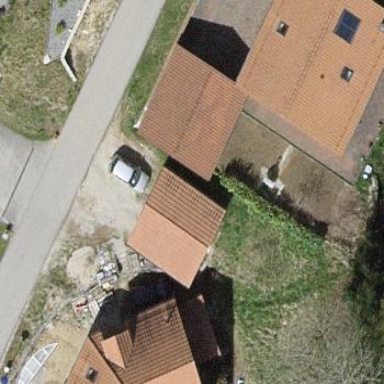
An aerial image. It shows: Garage.